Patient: sex F, age 56
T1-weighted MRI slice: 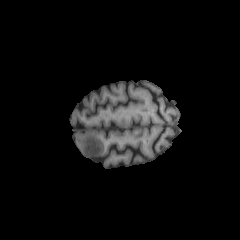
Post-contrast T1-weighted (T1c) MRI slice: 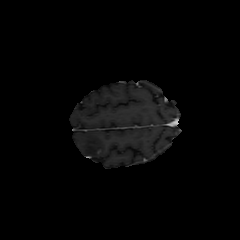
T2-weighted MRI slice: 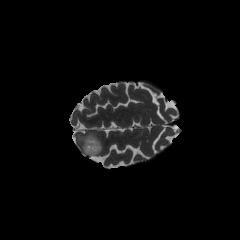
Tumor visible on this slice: yes
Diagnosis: Oligodendroglioma, IDH-mutant, 1p/19q-codeleted
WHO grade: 2